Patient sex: M
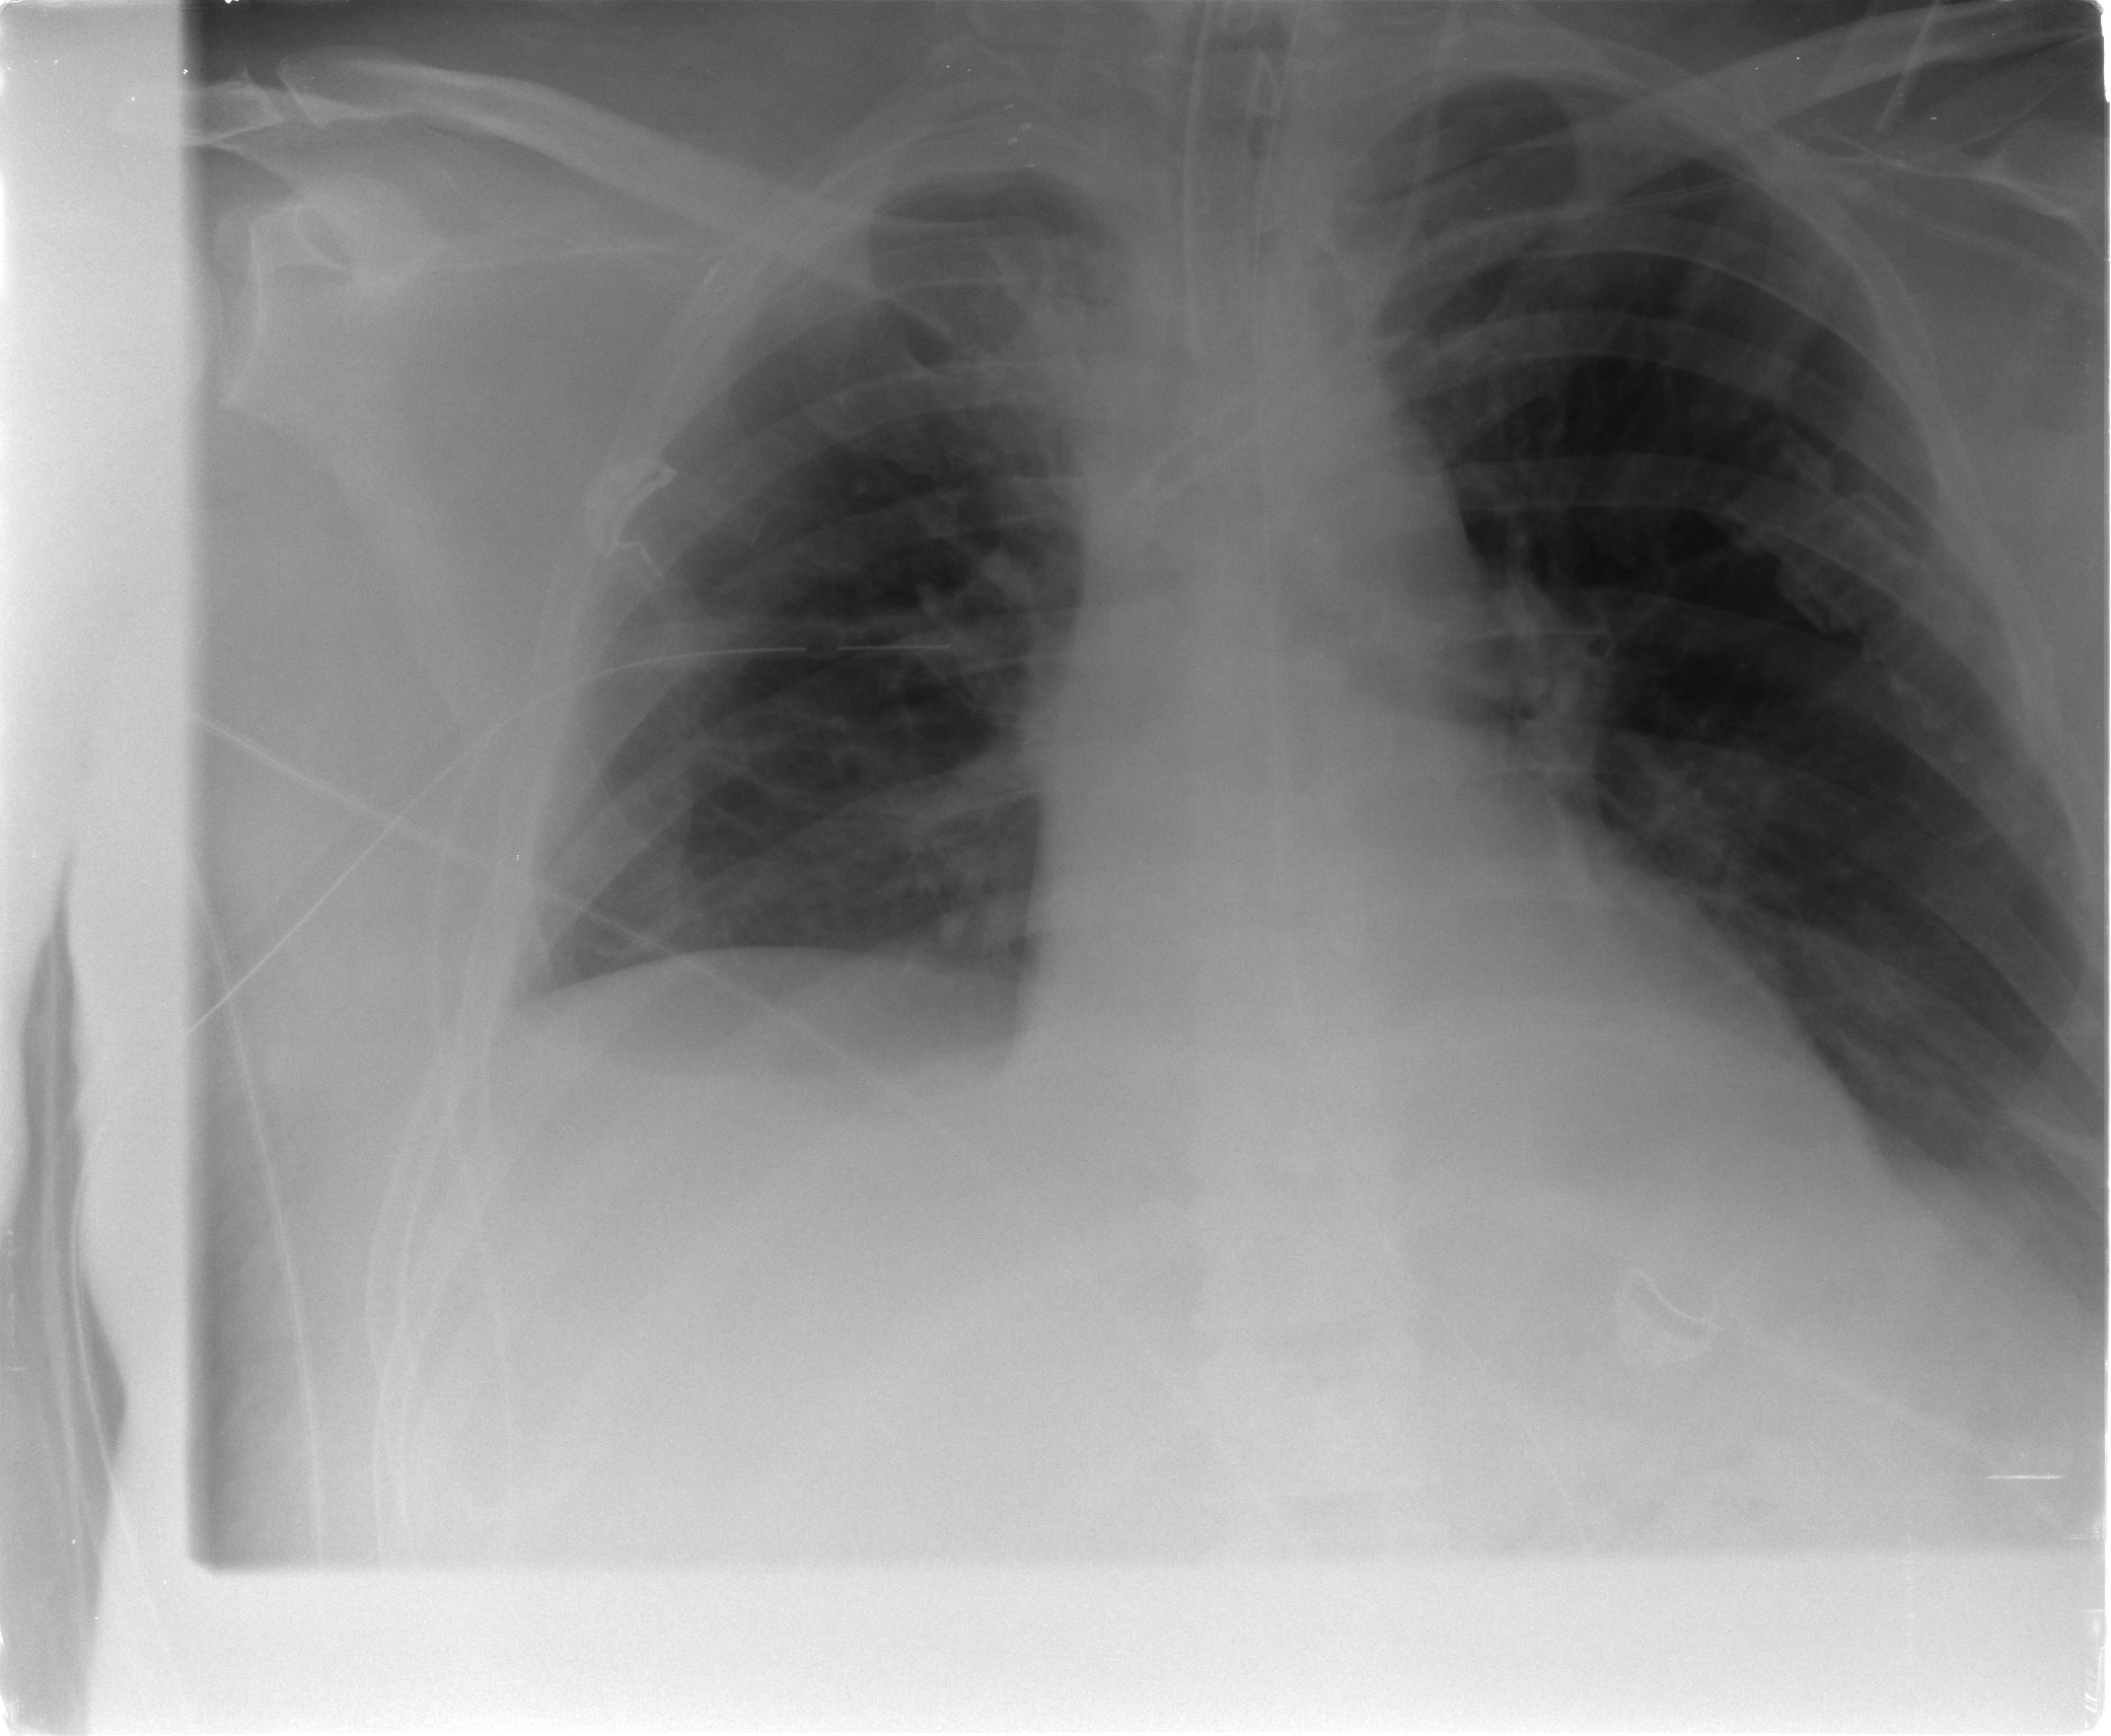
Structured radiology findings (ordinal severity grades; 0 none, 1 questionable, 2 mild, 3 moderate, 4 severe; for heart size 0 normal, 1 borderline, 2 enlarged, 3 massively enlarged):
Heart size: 1
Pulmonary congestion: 1
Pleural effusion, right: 2
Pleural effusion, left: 2
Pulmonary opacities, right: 1
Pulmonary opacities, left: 1
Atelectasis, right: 2
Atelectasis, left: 2